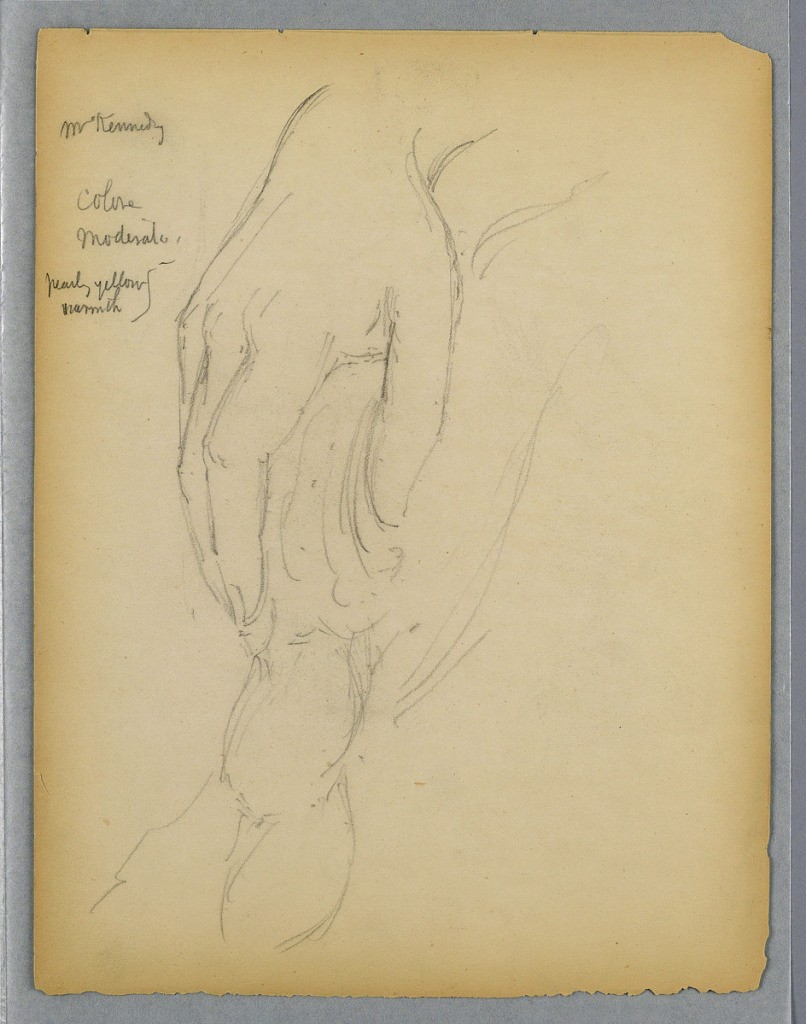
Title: Sketch of Right Hand for Portrait of Mrs. Kennedy
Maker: Daniel Huntington, American, 1816–1906
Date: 1879
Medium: Graphite on paper
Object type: Drawing
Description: Sketch of right hand on arm of chair.